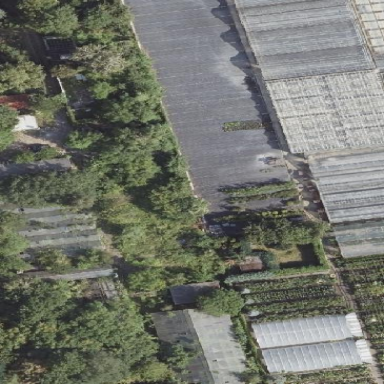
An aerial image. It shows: Greenhouse.